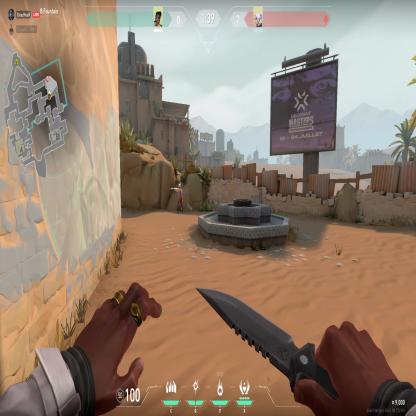
Label: enemy